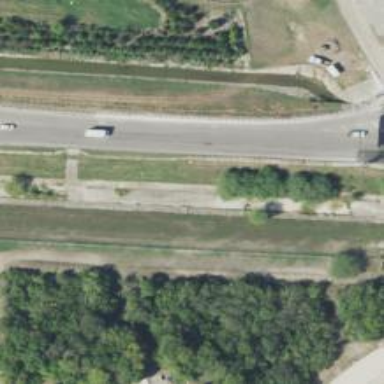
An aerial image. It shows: Secondary road with frontage road.